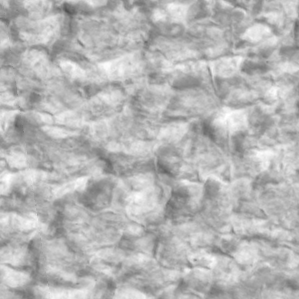
Label: non_frost